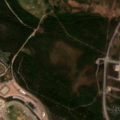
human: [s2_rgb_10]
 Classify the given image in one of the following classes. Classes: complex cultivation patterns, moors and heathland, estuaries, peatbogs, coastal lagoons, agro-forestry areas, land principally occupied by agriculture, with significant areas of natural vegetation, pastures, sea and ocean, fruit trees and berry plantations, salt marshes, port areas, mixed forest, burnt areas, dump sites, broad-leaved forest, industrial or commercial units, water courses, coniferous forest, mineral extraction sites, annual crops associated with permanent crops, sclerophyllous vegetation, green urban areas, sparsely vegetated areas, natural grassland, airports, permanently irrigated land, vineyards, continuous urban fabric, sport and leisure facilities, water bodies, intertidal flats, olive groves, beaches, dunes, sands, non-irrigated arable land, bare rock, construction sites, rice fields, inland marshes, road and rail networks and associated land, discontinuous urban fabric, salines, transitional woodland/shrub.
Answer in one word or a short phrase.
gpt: discontinuous urban fabric, sport and leisure facilities, coniferous forest, transitional woodland/shrub, peatbogs